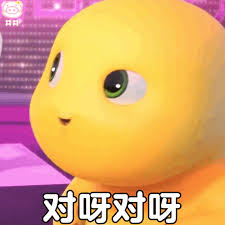
Label: nailong